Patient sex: M
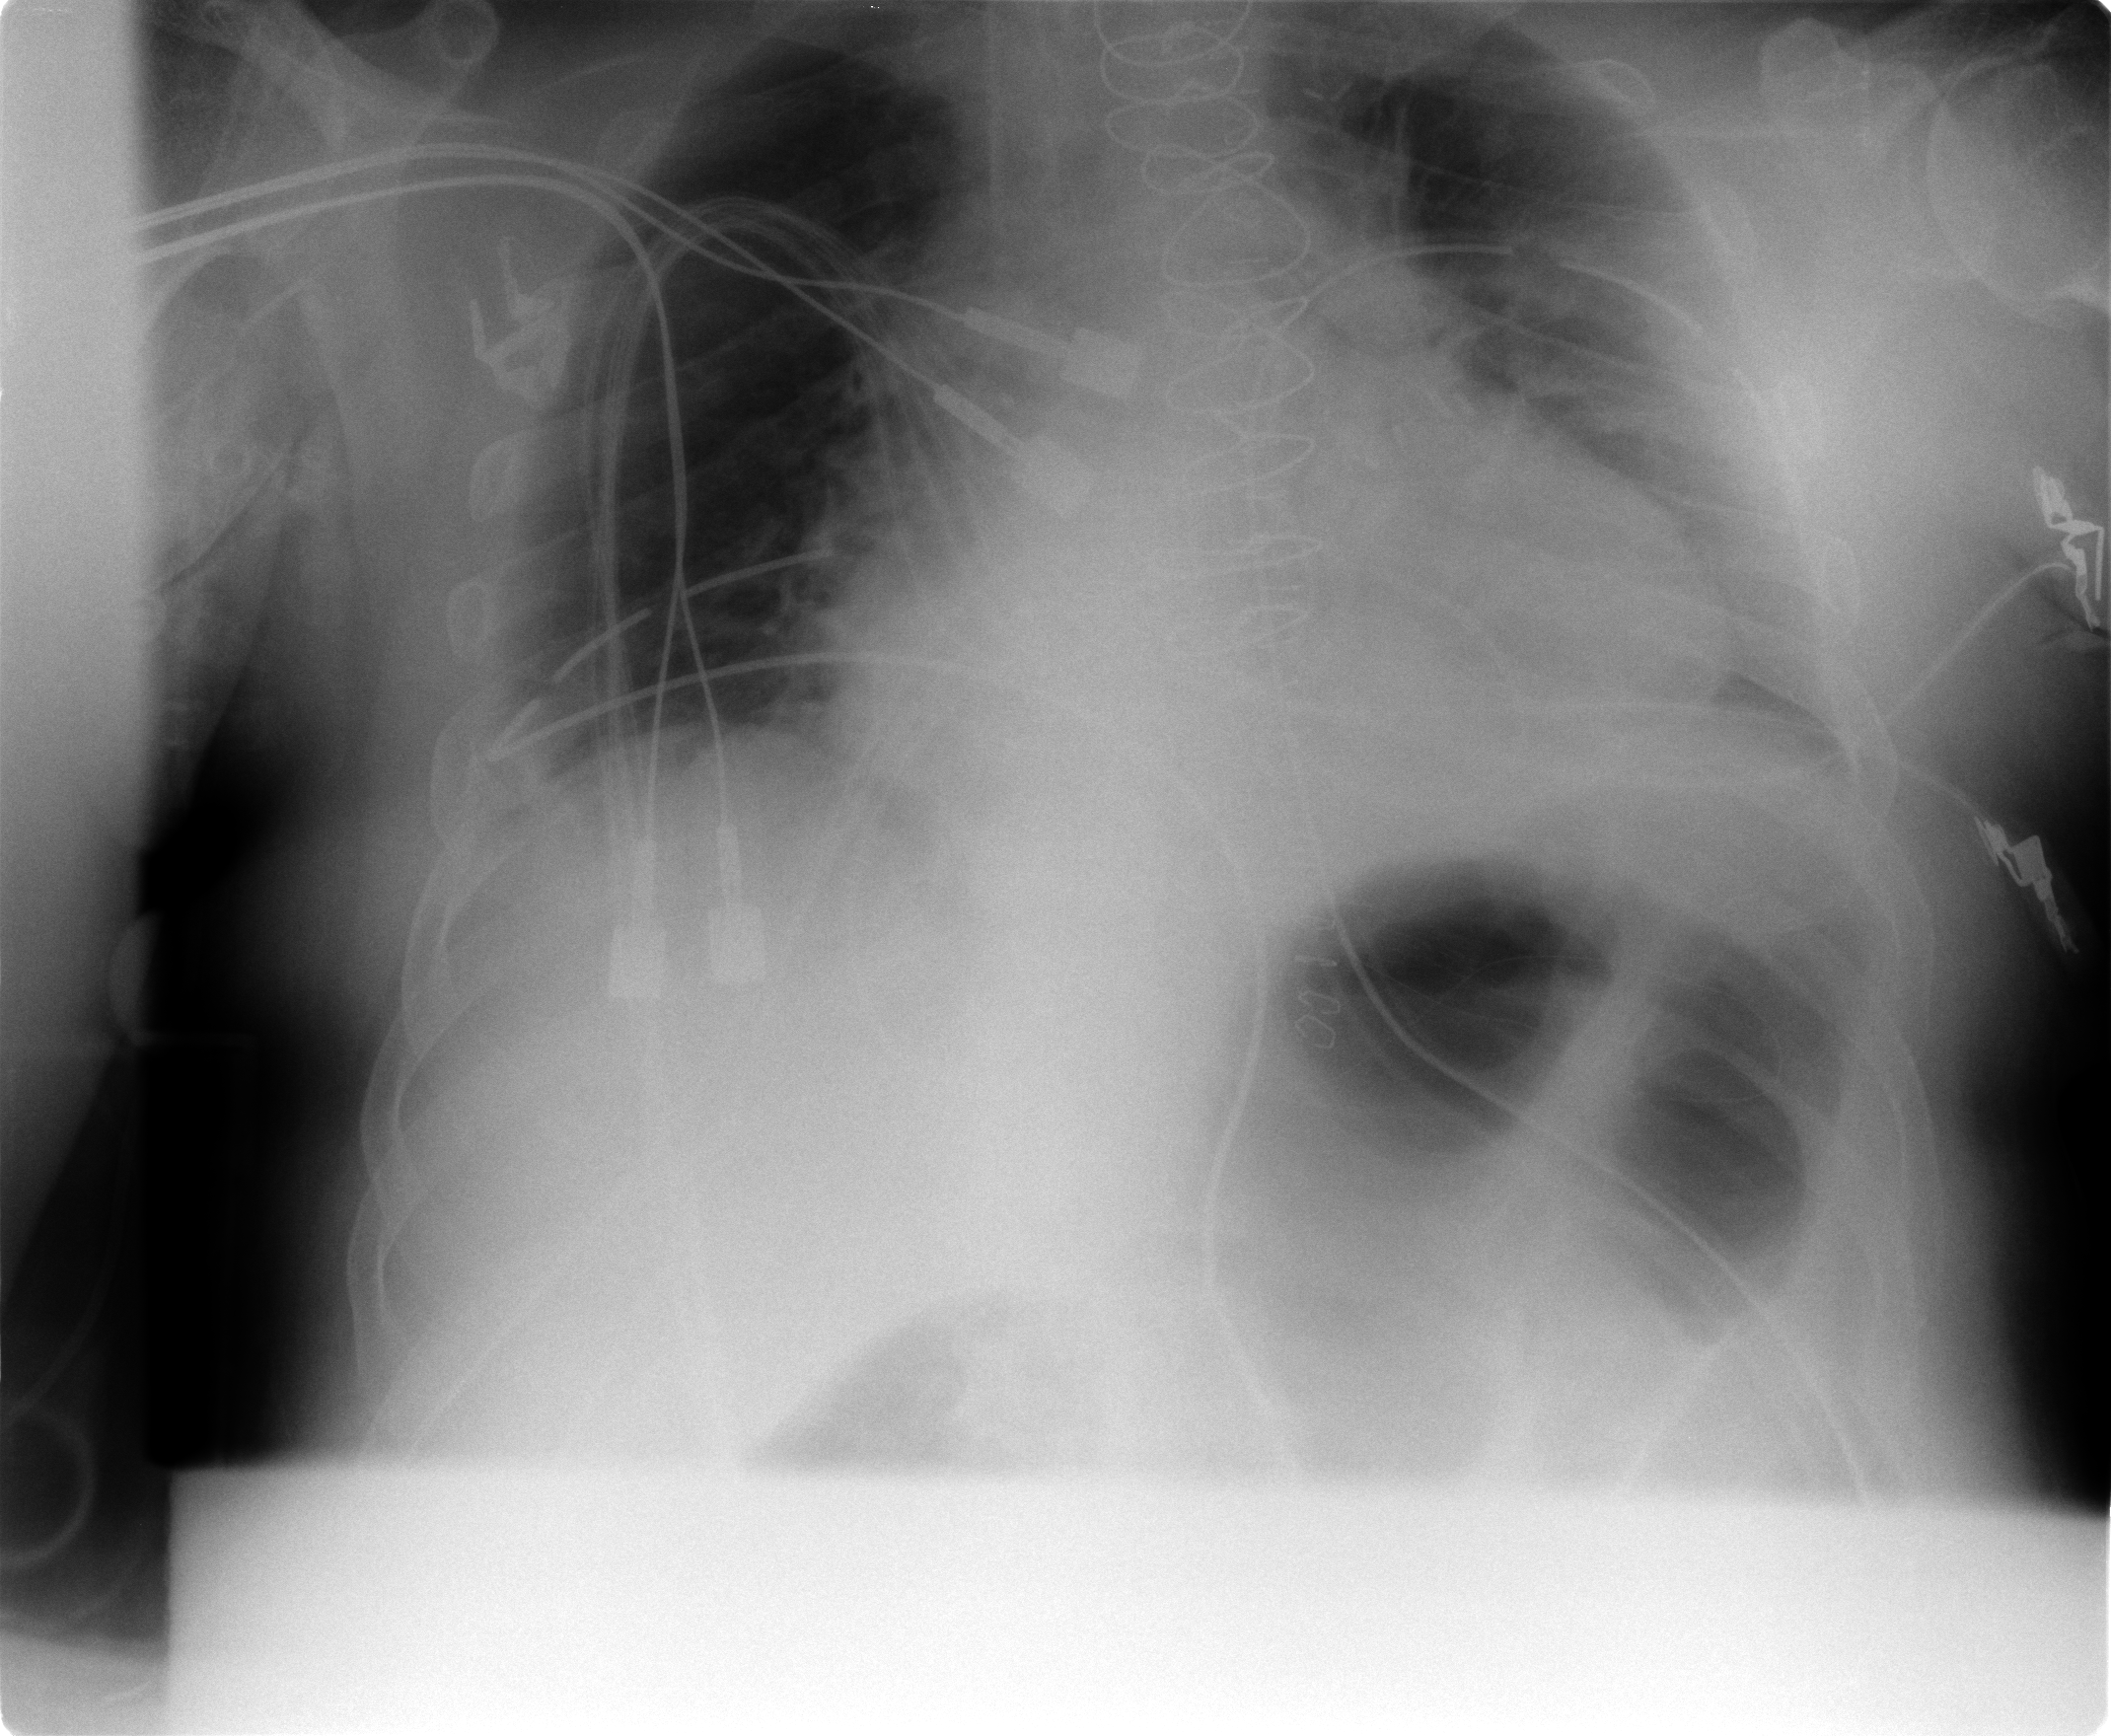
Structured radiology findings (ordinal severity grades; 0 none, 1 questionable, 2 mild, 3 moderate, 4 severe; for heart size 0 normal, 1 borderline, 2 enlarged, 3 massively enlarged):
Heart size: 2
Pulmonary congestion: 2
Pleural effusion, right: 0
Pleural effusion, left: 0
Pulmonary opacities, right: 0
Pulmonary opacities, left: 0
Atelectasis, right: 1
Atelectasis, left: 1